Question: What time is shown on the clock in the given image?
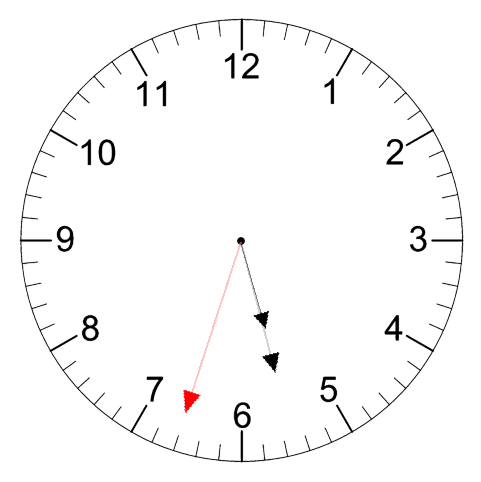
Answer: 05:27:33